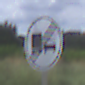
Verkehrszeichen: EndeUeberholverbotKraftfahrzeuge
Umgebung: Outdoor, Nature
Tageszeit: Midday
Wetter: PartlyCloudy
Licht: Natural
Jahreszeit: NotSpecified
Kontrast: HighContrast